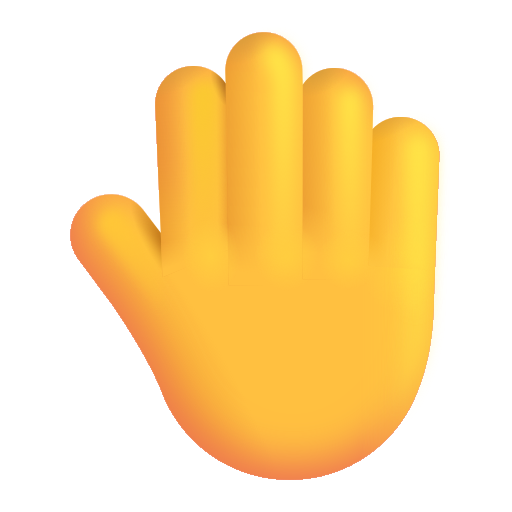
raised back of hand color default